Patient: sex M, age 47
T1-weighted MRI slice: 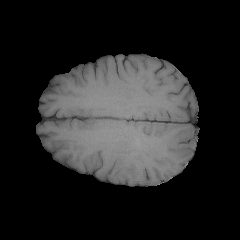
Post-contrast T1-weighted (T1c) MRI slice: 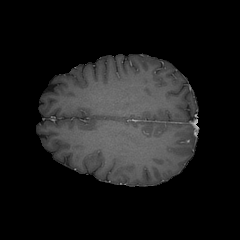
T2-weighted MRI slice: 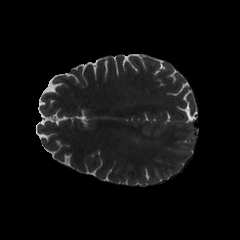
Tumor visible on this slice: yes
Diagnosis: Glioblastoma, IDH-wildtype
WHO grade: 4